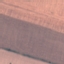
Land use / land cover: AnnualCrop